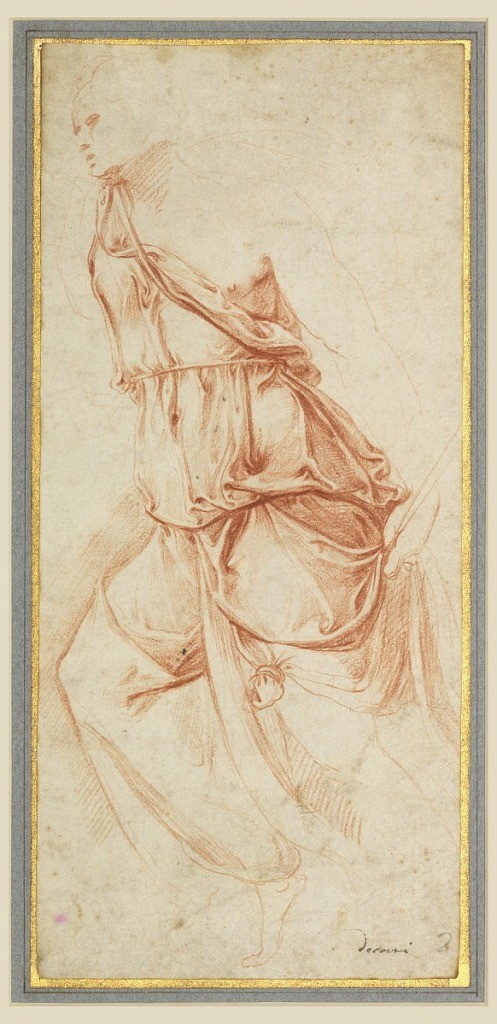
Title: Drapery Study for the Angel of the Annunciation
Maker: Battista Franco, Italian, ca. 1510–1561
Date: ca. 1553
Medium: Red chalk on dark cream laid paper
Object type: Drawing
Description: Figure of an angel wearing a chiton tied under her breast and gathered at the hips, leaning left with right leg extended before left leg.